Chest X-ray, PA view. Patient: 37 years old, sex M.
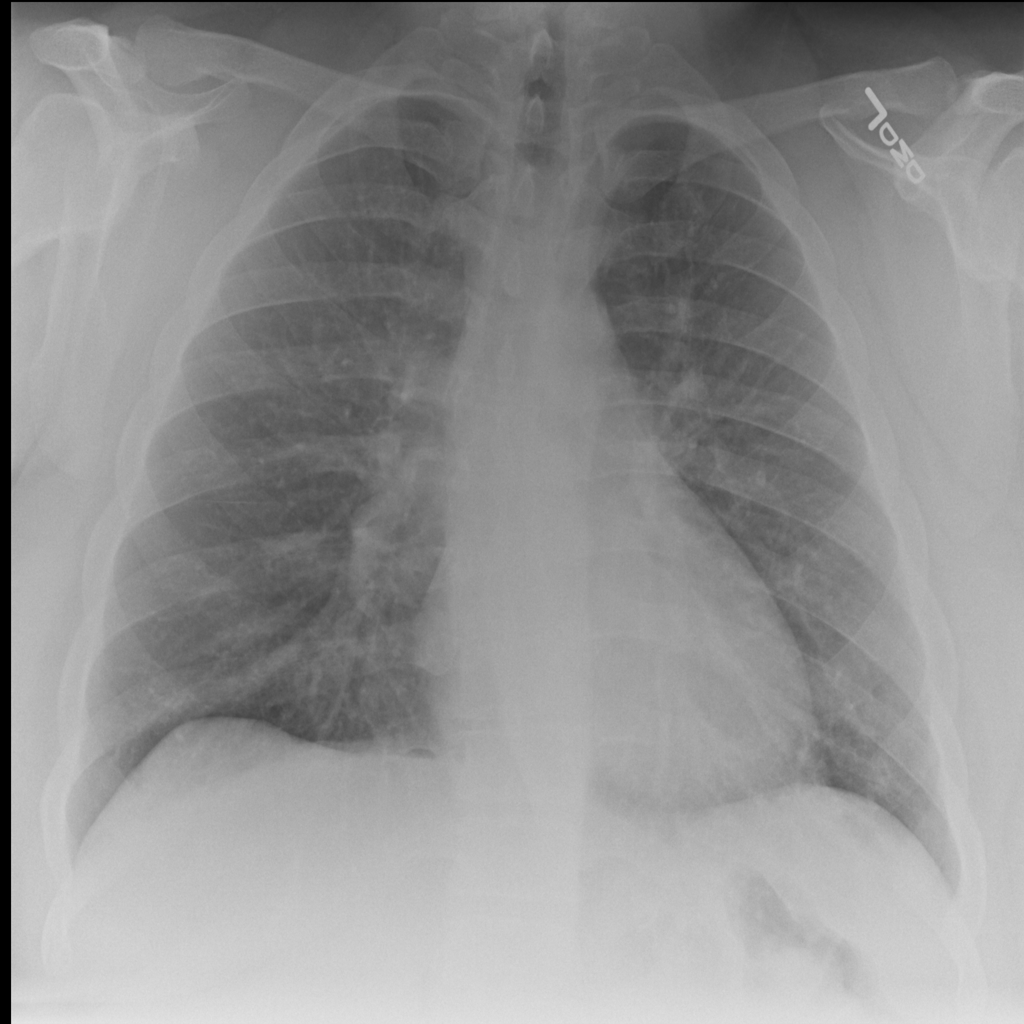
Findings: Nodule